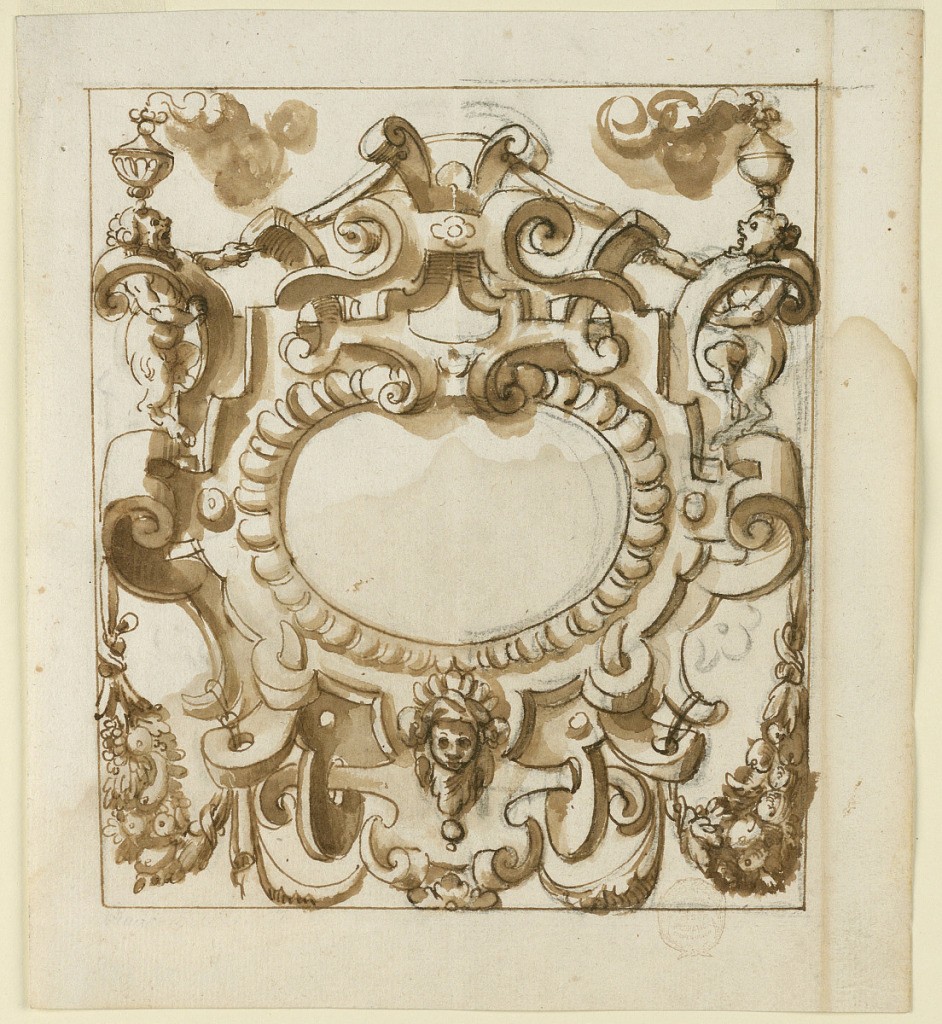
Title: Strapwork Design
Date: early 17th century
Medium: Charcoal, pen and ink, brush and bistre on paper
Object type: Drawing
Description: Strapwork frame with bears and smoking braziers.